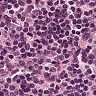
Metastatic tissue present: no